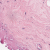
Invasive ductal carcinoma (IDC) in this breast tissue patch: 0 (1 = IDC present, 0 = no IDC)